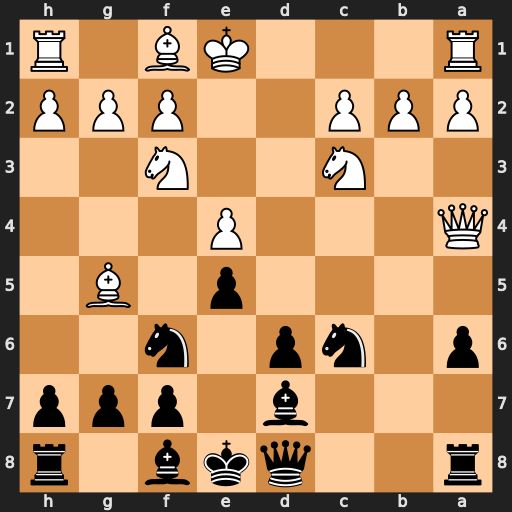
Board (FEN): r2qkb1r/3b1ppp/p1np1n2/4p1B1/Q3P3/2N2N2/PPP2PPP/R3KB1R
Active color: b
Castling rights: KQkq
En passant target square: -
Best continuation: Nd4 Qc4 Nxc2+